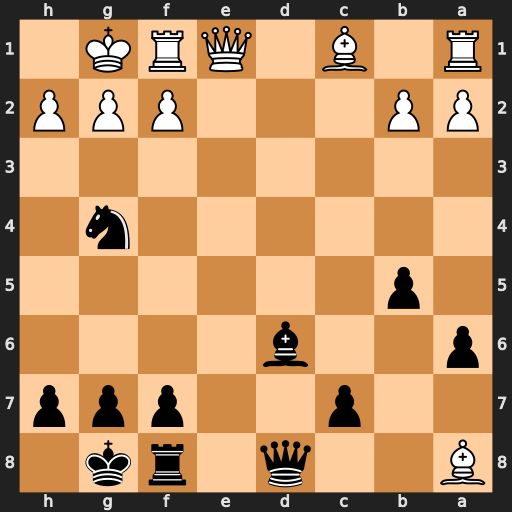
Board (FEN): B2q1rk1/2p2ppp/p2b4/1p6/6n1/8/PP3PPP/R1B1QRK1
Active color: b
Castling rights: -
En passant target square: -
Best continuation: Bxh2+ Kh1 Qh4 Bg5 Qh5